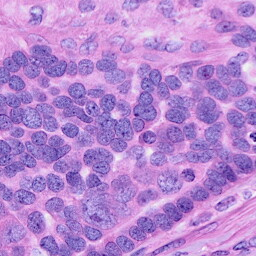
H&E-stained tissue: Ovarian